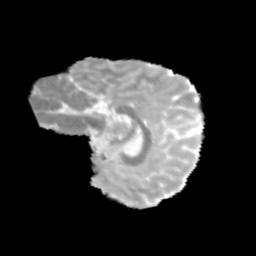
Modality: MD
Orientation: sagittal
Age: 11
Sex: male
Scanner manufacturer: siemens
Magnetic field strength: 3 T
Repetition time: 3.8 s
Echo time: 0.07 s